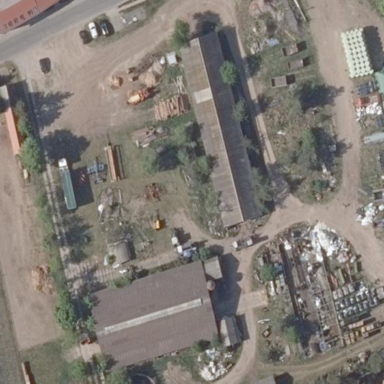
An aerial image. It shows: Farmyard area.